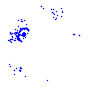
Particle: pion